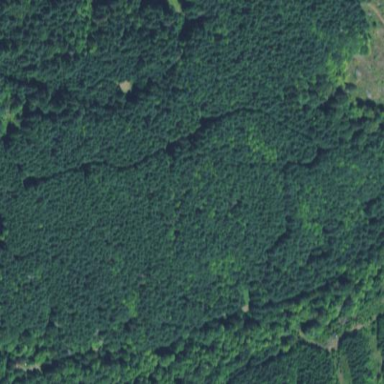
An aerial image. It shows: Mixed woodland with variety of leaf types and cycles.